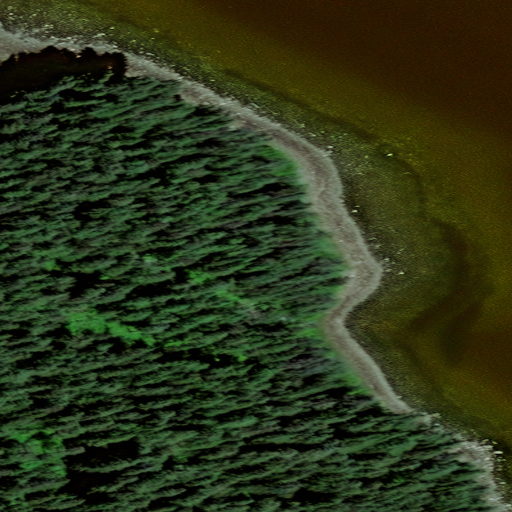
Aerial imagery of island in Alaska named Fitzgerald Island containing only unknown